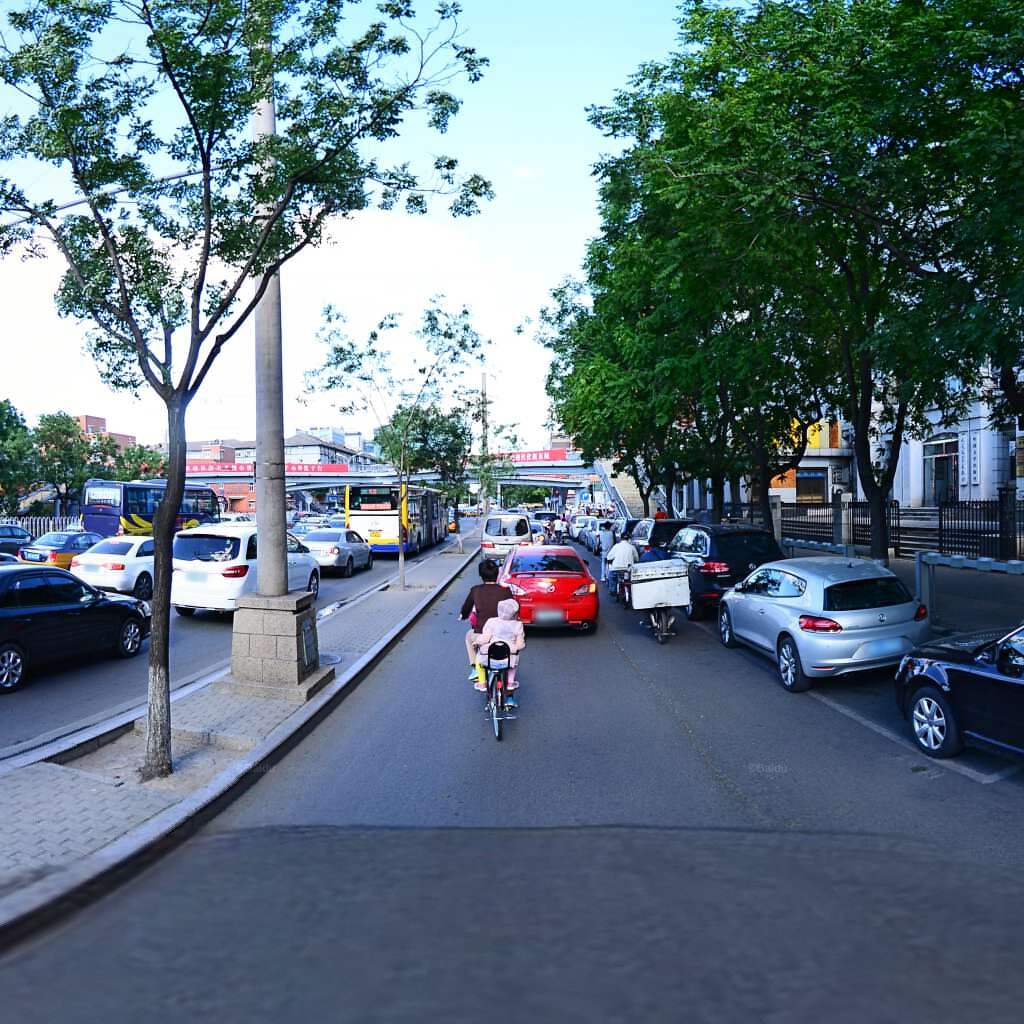
Region: Dongcheng
Road damage annotations: longitudinal crack, manhole cover